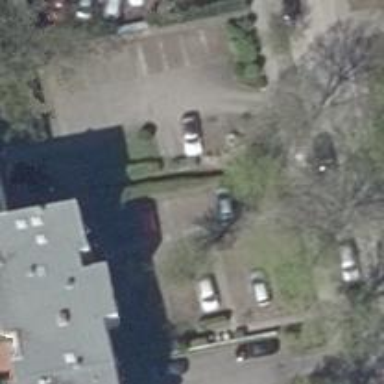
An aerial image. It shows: Parking aisle designated as service road.